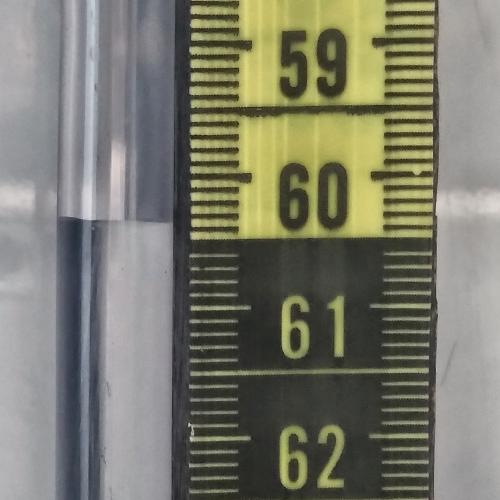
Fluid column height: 60.4 cm